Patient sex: M
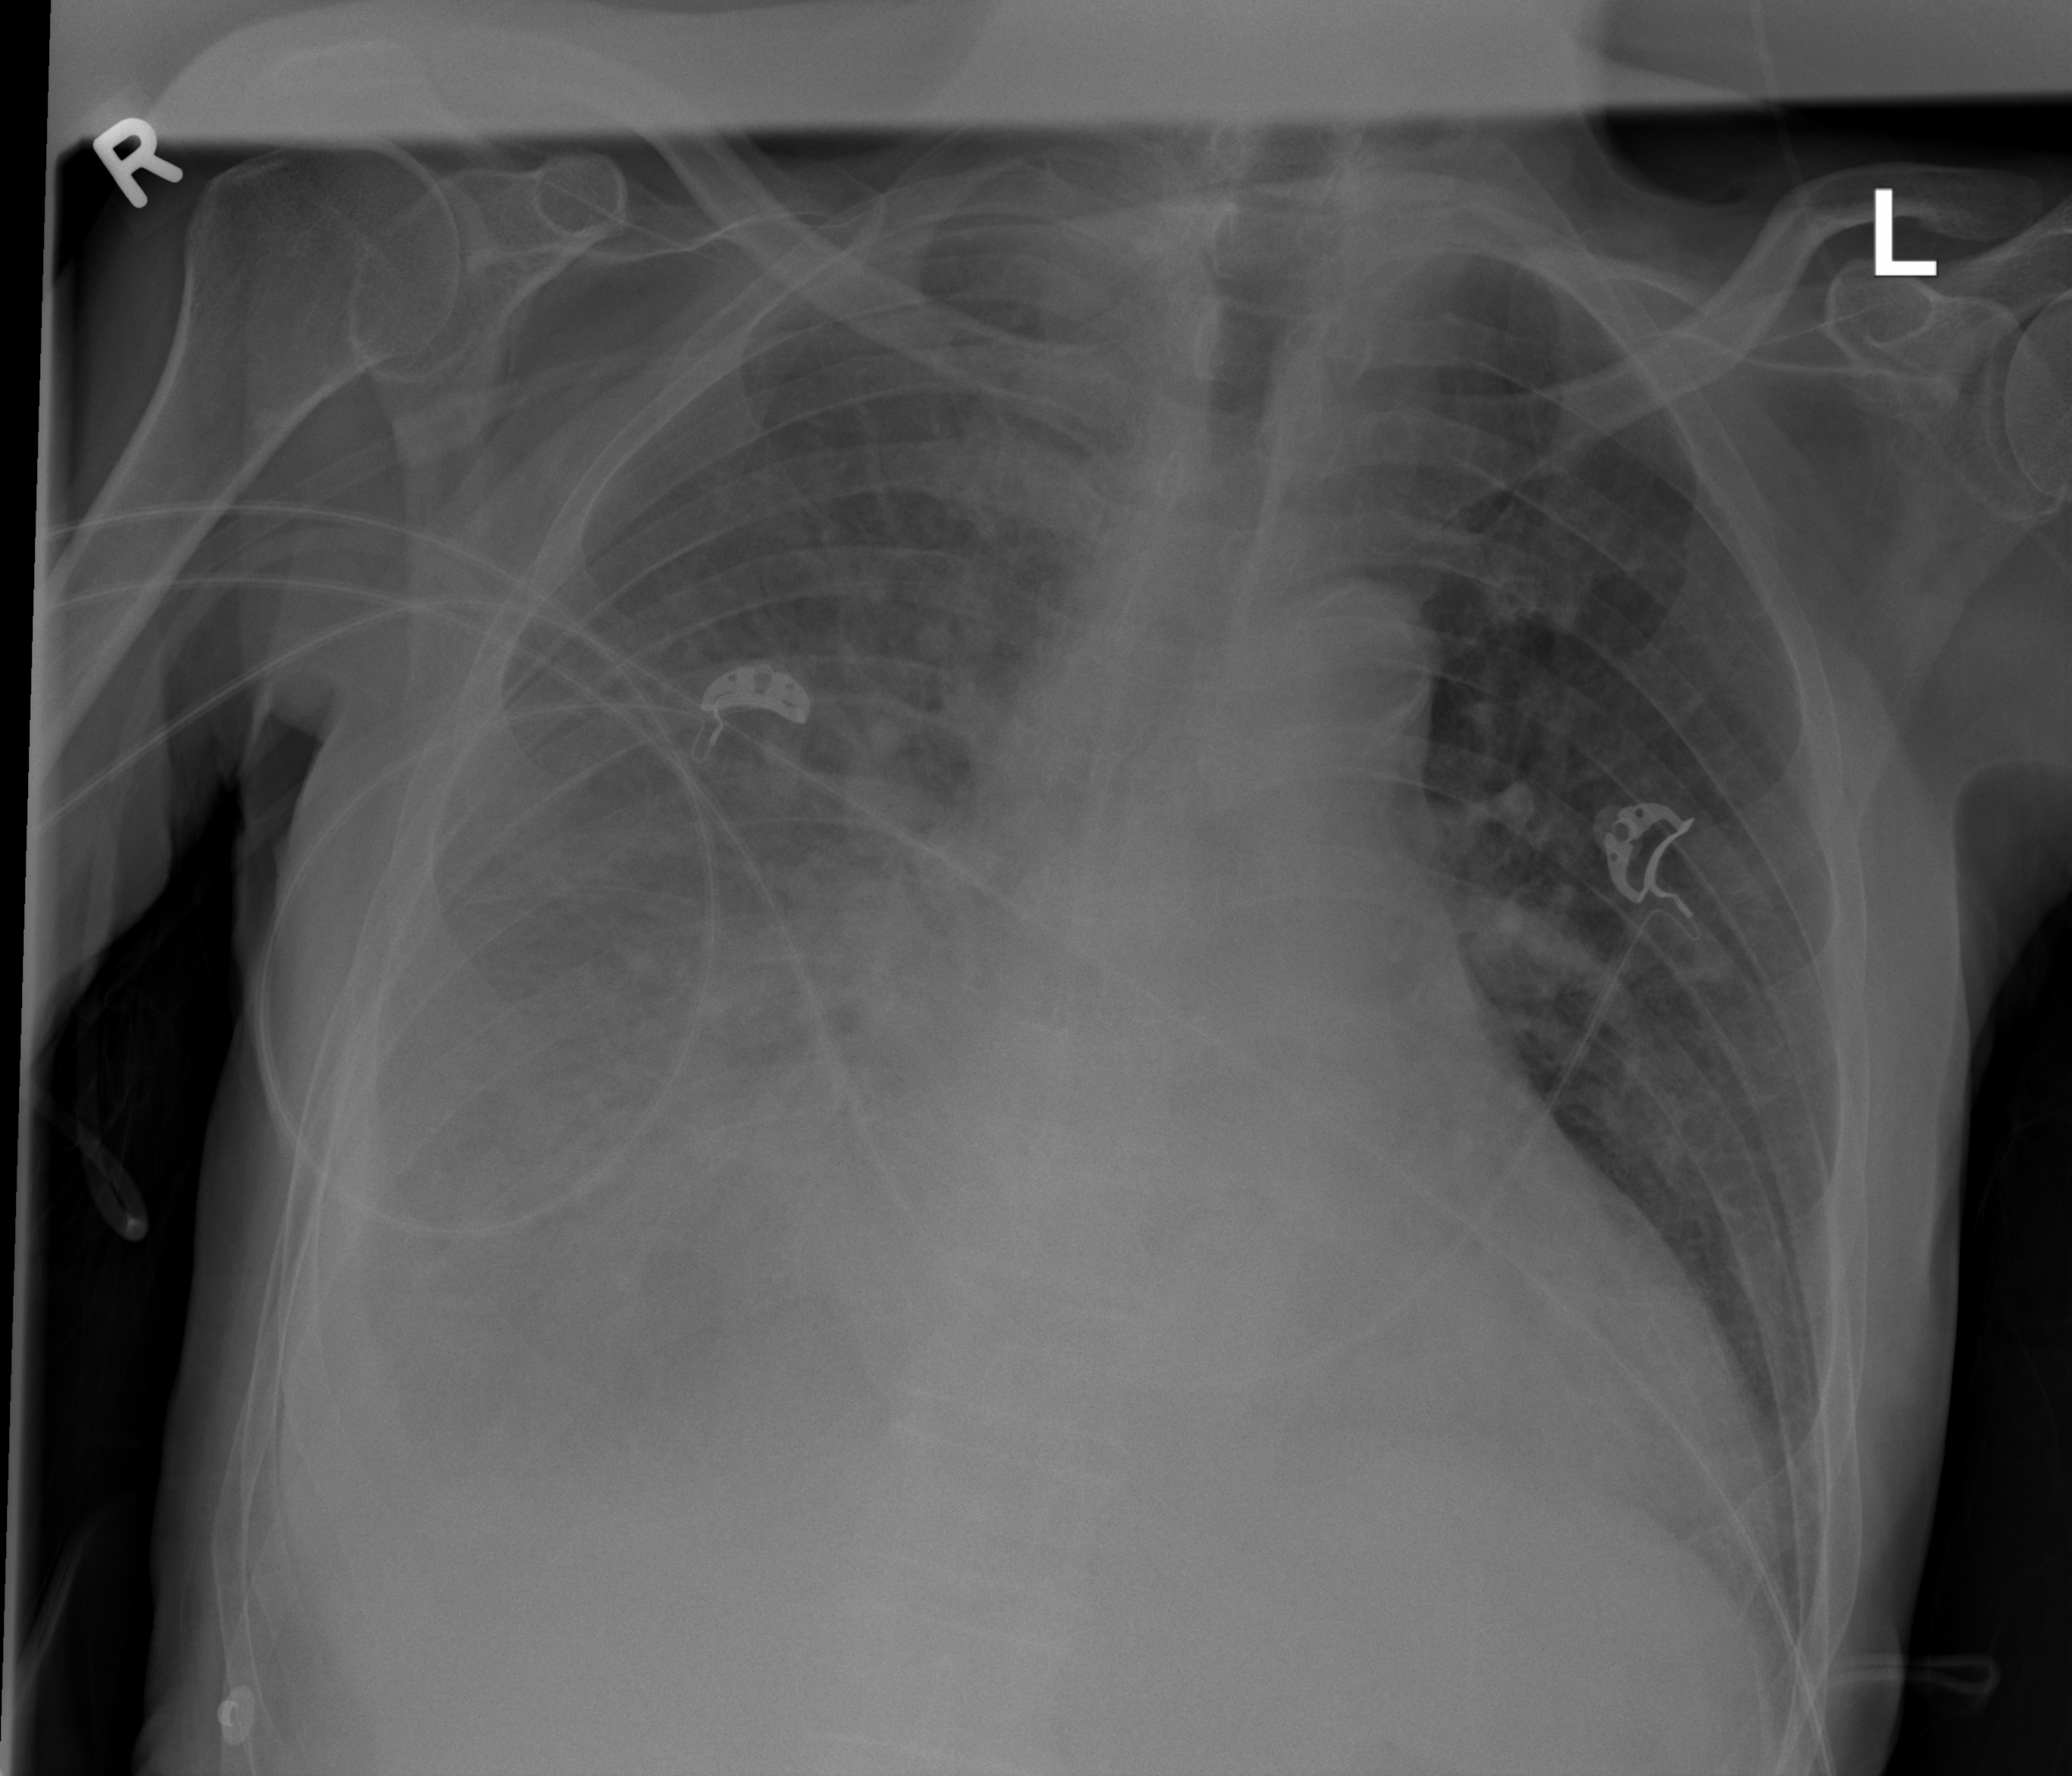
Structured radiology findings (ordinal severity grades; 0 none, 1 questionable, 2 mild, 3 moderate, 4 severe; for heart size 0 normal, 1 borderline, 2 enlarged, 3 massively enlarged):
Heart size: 3
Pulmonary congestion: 1
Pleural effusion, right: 3
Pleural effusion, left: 1
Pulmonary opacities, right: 1
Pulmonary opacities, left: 0
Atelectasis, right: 3
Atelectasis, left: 0